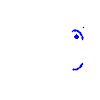
Particle: pion